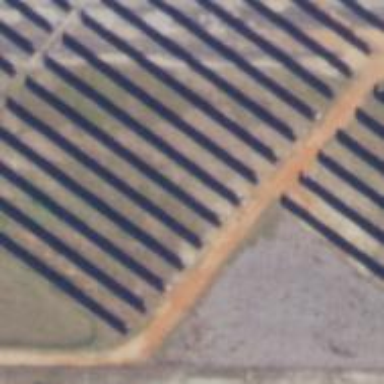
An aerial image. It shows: Solar power generator with photovoltaic panels.